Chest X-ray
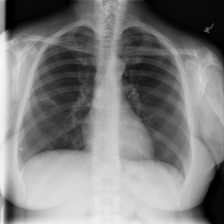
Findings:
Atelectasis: negative
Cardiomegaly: negative
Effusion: negative
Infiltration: negative
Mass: negative
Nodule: negative
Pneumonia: negative
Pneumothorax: negative
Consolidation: negative
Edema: negative
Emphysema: negative
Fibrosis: negative
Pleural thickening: negative
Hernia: negative